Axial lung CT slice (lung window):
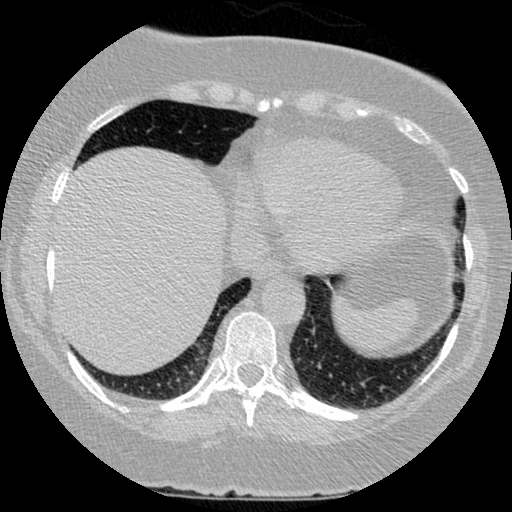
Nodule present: no